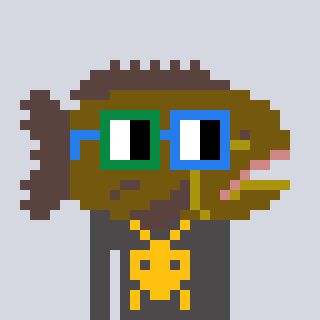
a pixel art character with square green and blue glasses, a grouper-shaped head and a grayscale-colored body on a cool background